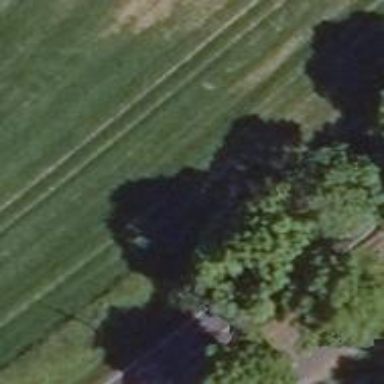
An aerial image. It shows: Deciduous tree with broadleaved leaves.